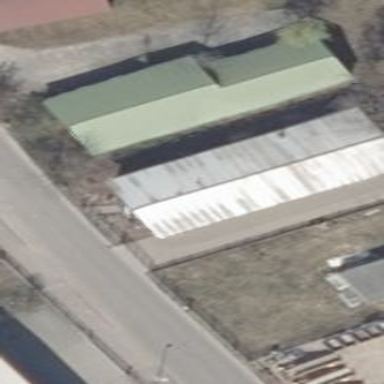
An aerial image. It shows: Industrial building with gabled roof oriented along its structure. The roof is black in color.